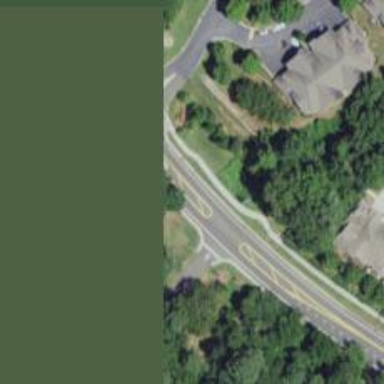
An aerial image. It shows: Tertiary road with asphalt surface. There is separate sidewalk along the road.